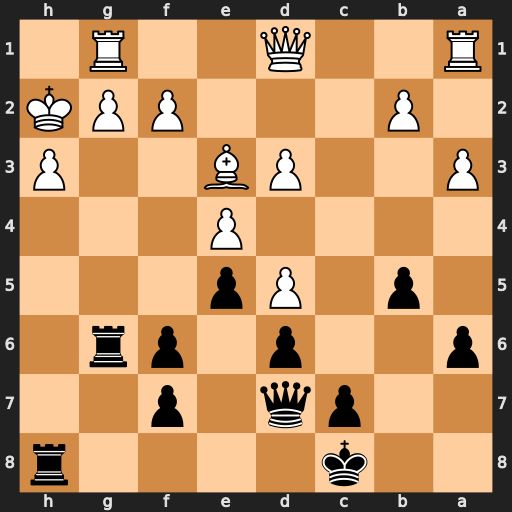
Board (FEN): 2k4r/2pq1p2/p2p1pr1/1p1Pp3/4P3/P2PB2P/1P3PPK/R2Q2R1
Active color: b
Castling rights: -
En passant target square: -
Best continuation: Rxg2+ Rxg2 Qxh3+ Kg1 Qh1#